Question: I can edit this UserControl just fine in visual studio but I get this strange exception in expression blend. Does anybody know what should I look for?

I wasn't able to figure how to debug/attach. I did everything as instructed by Mike but no breakpoints got hit. I did more investigation and found that most likely my issue related to themes/generic.xaml
My visual studio solution has project named 'Infrastructure.dll'. Inside that project I have folder 'themes' and inside I have file 'generic.xaml'. 'Generic.xaml' set to compile as resource. My control class lives in a same project.
I have another project named 'Module.dll' and that project references 'Infrastructure.dll'
1. When I open view with my control (view is from Infrastructure.dll) it works in Visual Studio but gives this error in Blend.
2. I can drag/drop control in Blend and it would give same error. I tried to remove line where I apply template to control (template in generic.xaml) and it works.
3. Template is good, I created it using Blend and copied to generic.xaml myself.
4. When I create view INSIDE Infrastructure.dll and drop my control on that view - it works.
So, my conclusion is that Blend doesn't see template inside 'generic.xaml' that lives in referenced project. How do I fix this?
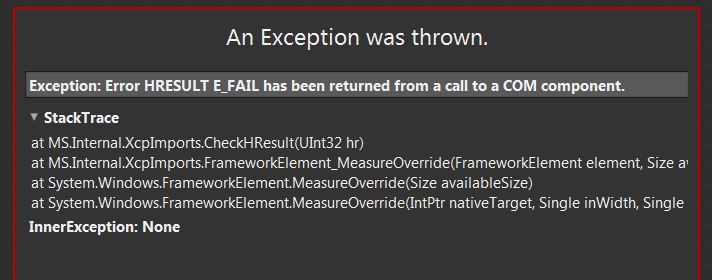
Answer: Issue was definitely related to Blend's inability to read/locate 'generic.xaml'
Visual studio doesn't have this issue btw. I found workaround for now - will gladly accept another answer if I can avoid doing that..
After I add resource reference to view - everything works in Blend. This means I have to add this XAML to all my views..
'''
<UserControl.Resources>
<ResourceDictionary>
<ResourceDictionary.MergedDictionaries>
<ResourceDictionary Source="/Infrastructure.SL;component/Themes/generic.xaml"/>
</ResourceDictionary.MergedDictionaries>
'''